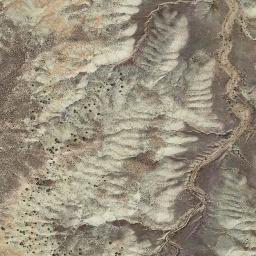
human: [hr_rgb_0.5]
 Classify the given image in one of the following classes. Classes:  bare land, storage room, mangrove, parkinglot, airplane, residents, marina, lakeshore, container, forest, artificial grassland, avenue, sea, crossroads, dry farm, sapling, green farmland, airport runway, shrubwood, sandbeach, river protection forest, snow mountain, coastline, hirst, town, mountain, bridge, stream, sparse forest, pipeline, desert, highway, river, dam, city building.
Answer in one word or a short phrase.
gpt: mountain